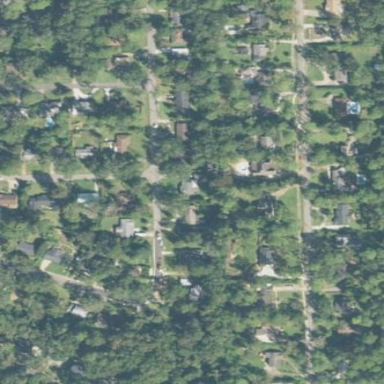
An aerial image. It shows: Residential area consisting of single-family homes.